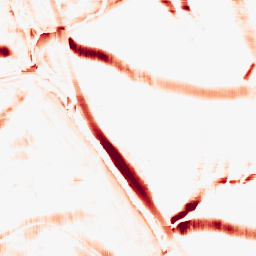
Category: morphological
Decomposition family: morphological_rect
Decomposition parameters: operation: opening
width: 20
height: 20
Upsampling method: cubic_catmull_rom
Upsampling parameters: scale: 8
Upsampling scale: 8